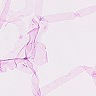
Metastatic tissue present: no